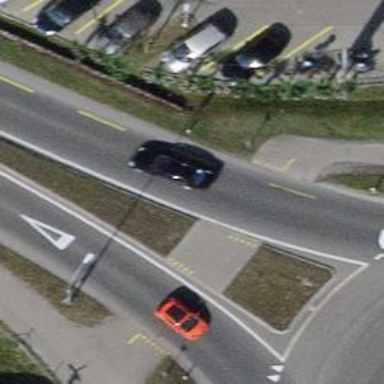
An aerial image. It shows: Crossing on the cycleway.